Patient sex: F
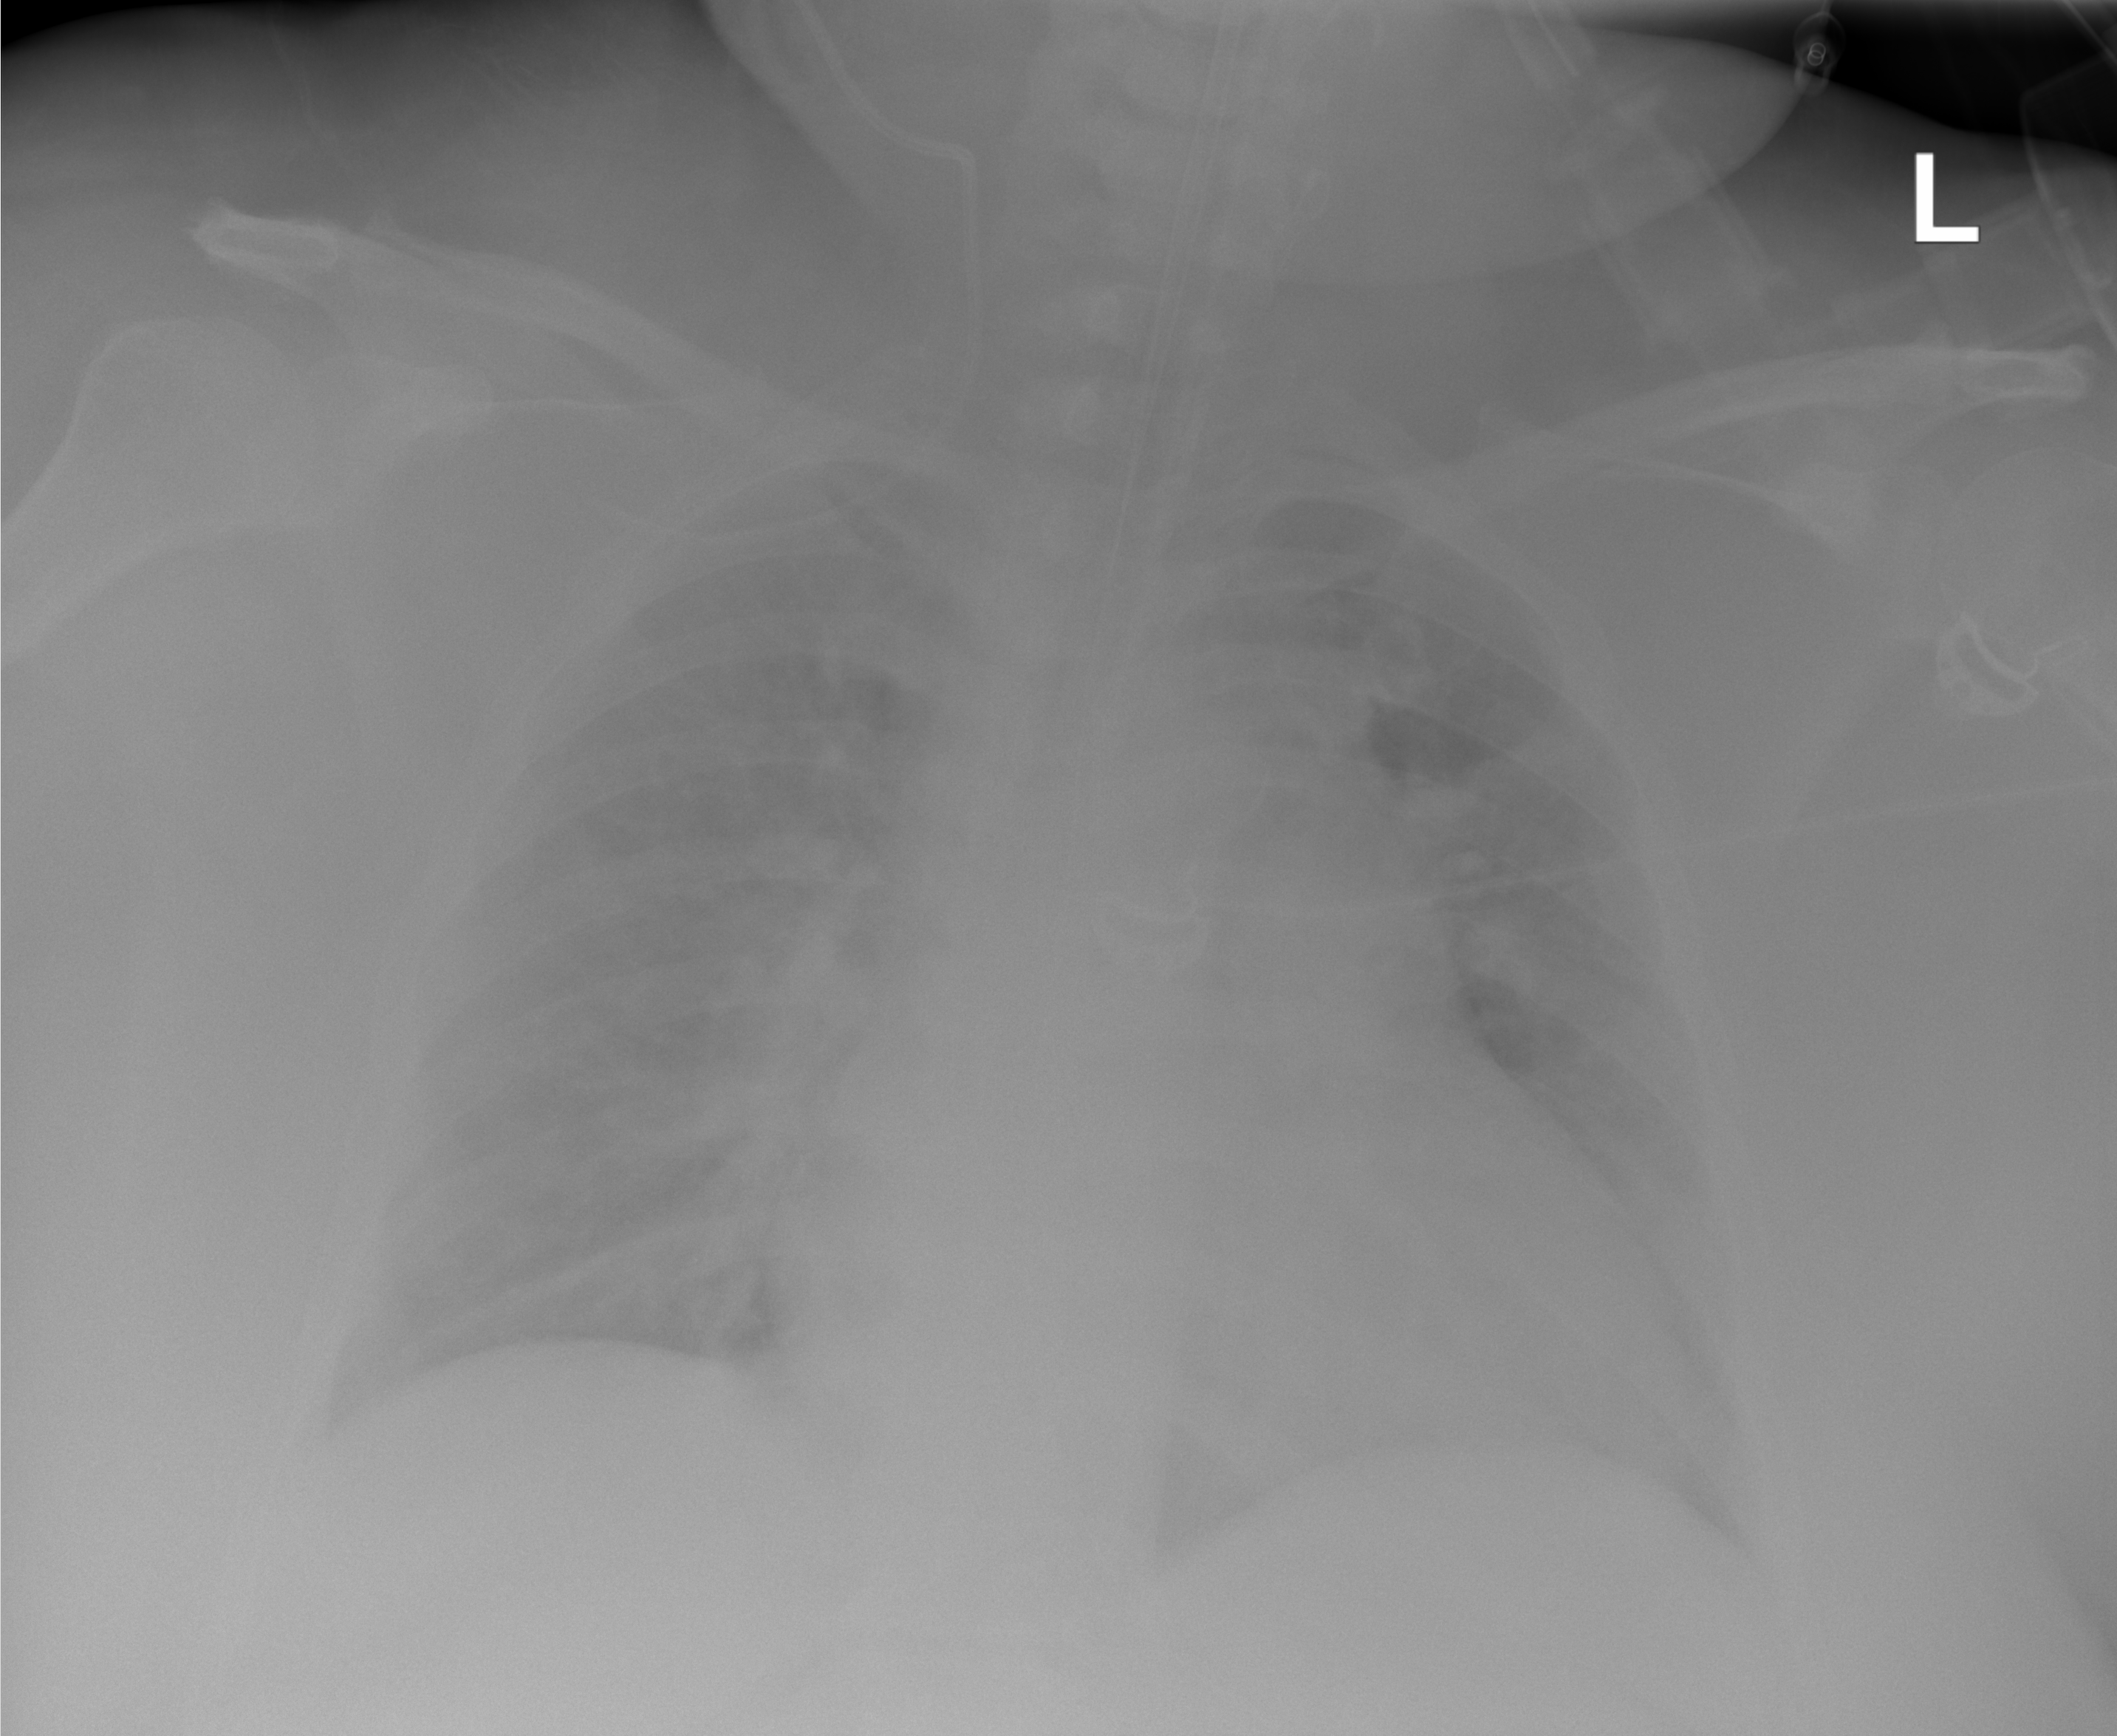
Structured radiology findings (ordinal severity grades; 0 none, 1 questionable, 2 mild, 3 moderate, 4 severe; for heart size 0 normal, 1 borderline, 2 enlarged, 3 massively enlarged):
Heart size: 2
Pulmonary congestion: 2
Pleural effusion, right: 0
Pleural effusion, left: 3
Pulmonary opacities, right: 2
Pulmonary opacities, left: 0
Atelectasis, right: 0
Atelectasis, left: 3